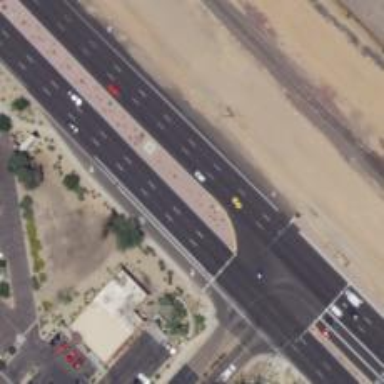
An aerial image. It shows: Solid stop line on the road.